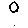
Label: circle